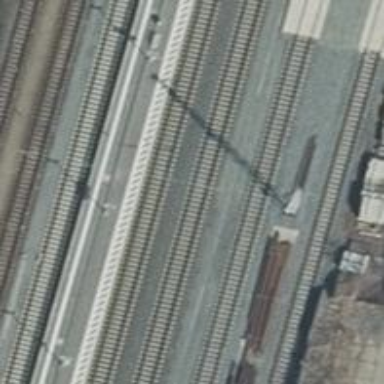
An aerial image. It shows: Railway with electrified contact lines.